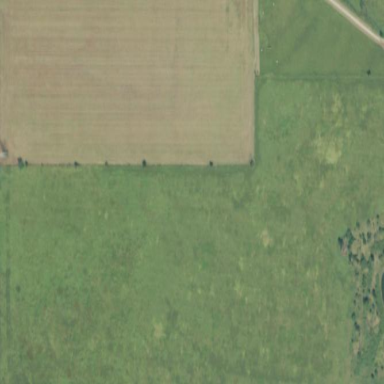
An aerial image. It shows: Pasture used for farming.